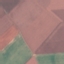
Label: AnnualCrop